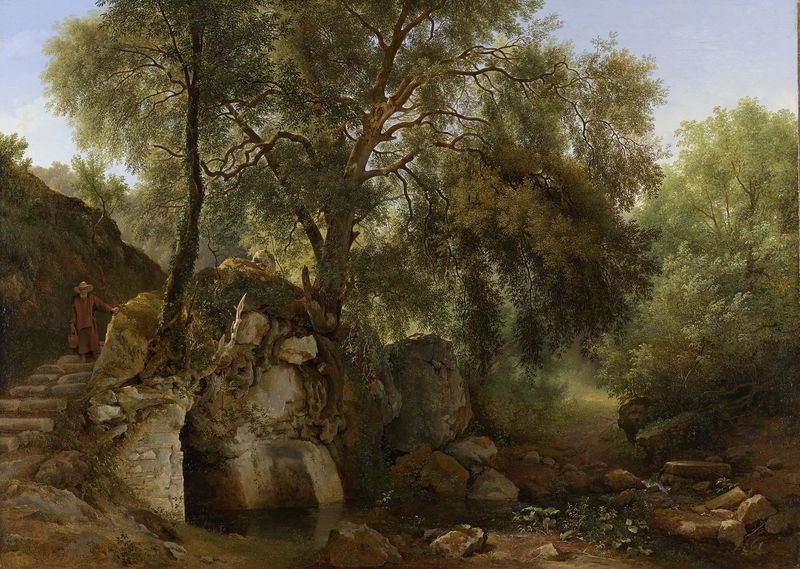
Titel: Gezicht in het park van de Villa Chigi bij Ariccia
Künstler: Abraham Teerlink
Standort: Amsterdam
Institution: Rijksmuseum
Schlagwörter: baum, blau, felsen, gemälde, himmel, mann, wasser, bäume, fluss, grün, landschaft, äste, hut, gras, bart, stein, steine, bach, natur, brücke, pflanzen, wald, treppe, treppen, korb, stufen, alter, himmer, blüheln, säte